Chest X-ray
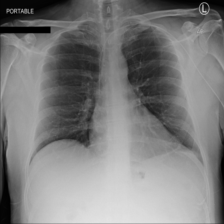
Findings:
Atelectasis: negative
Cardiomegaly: negative
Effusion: negative
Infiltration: negative
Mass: negative
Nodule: negative
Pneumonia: negative
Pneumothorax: negative
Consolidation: negative
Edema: negative
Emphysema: negative
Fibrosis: negative
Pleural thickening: negative
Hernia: negative